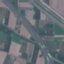
Land use / land cover: Highway